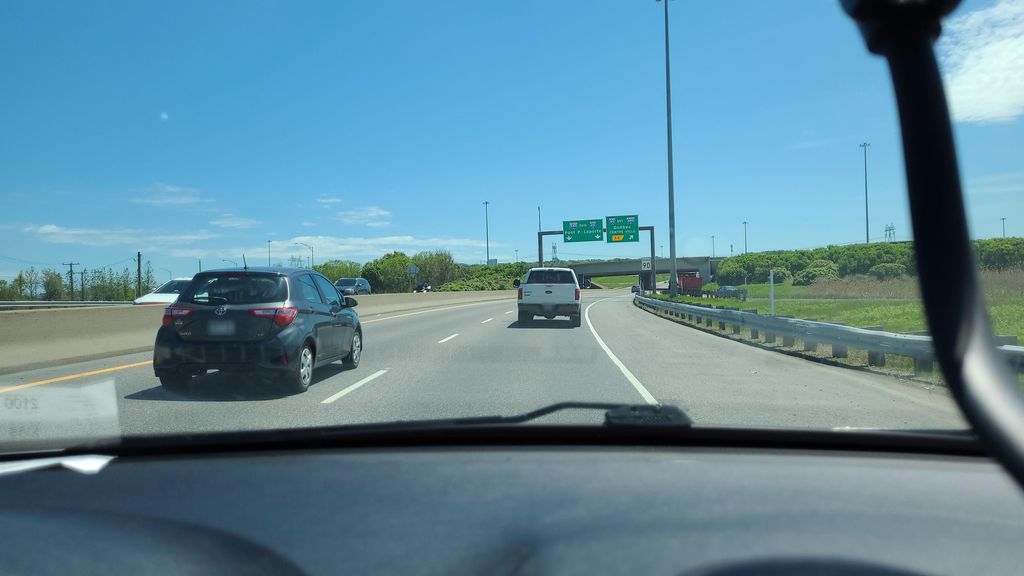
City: quebec_city